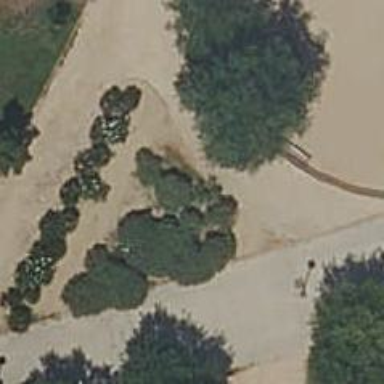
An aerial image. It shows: Footway covered with sand.